Question: I need to insert missing records with a value of 0 in the column 'TOP_TIER'
to complete a total of 7 records for every 'LAST_YARD BAY' value.
This is my simple query:
'''
SELECT
LAST_YARD_BAY, LAST_YARD_ROW, TOP_TIER
FROM
MAX_TIER;
'''
And this is a part of the result set:
]
As you can see I have 7 records (00A, 00B, 00C, 00D, 00E, 00F, 00G) for BAY '005', same for BAY '009' and '012', but not for BAY '007' (00E, 00F, 00G) and so many others that are not shown in the picture.
My question is: how can I insert the missing records with a value of 0 in 'TOP_TIER' so that I can get the following: (for all Bays not just Bay '007')
'''
007 00A 0
007 00B 0
007 00C 0
007 00D 0
007 00E 05
007 00F 04
007 00G 01
'''
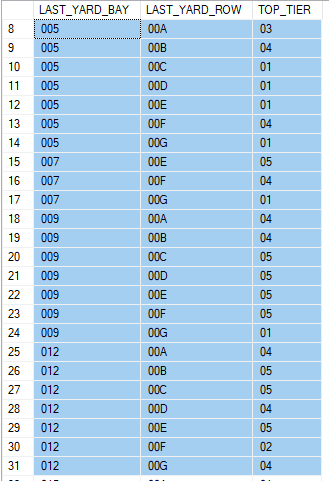
Answer: You can cross join the 'lasr_yard_bay's with the 'last_yard_row's to get the complete set. With a 'NOT EXISTS' you can the filter out only the missing ones and insert them.
'''
INSERT INTO max_tier
(last_yard_bay,
last_yard_row,
top_tier)
SELECT lyb.last_yard_bay,
lyr.last_yard_row,
0 top_tier
FROM (SELECT DISTINCT
last_yard_bay
FROM max_tier) lyb
CROSS JOIN (VALUES ('00A'),
('00B'),
...
('00G')) lyr (last_yard_row)
WHERE NOT EXISTS (SELECT *
FROM max_tier mt
WHERE mt.last_yard_bay = lyb.last_yard_bay
AND mt.last_yard_row = lyr.last_yard_row);
'''